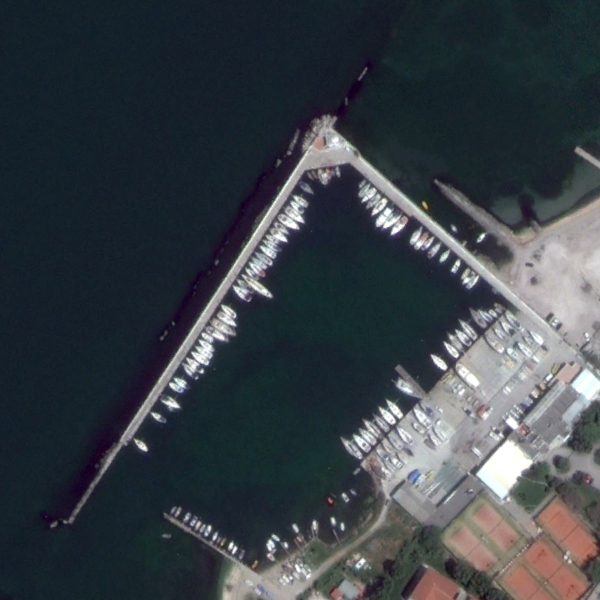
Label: Port